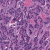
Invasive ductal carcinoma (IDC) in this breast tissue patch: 1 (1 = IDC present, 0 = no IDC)